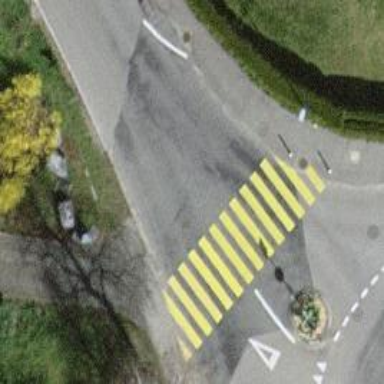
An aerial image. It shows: Marked crossing with zebra stripes on the road.